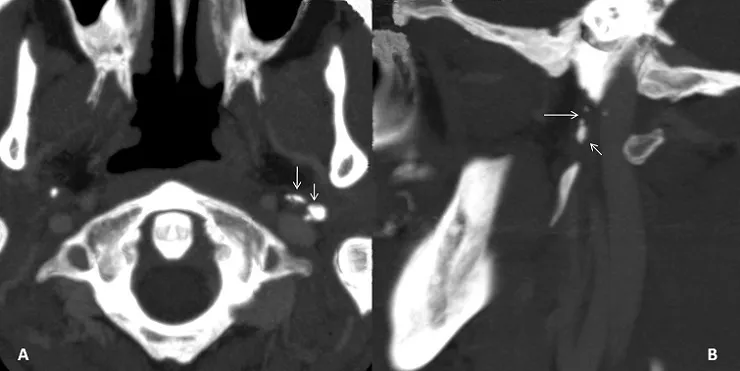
Targeted axial (Panel A) and left sagittal (Panel B) MIP reconstructed CT scan images with bone window of the neck showed a comminute fracture of the styloid process at the base of the skull (arrows).
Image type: radiology (ct)